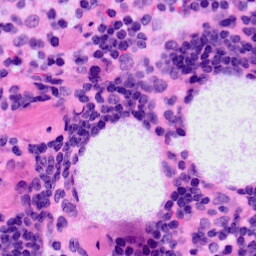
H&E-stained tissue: LymphNode